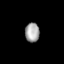
Tissue: lung
Cell type: Others
Senescence score: 0.222
Nuclear area (px): 271
Mean DAPI intensity: 164.771